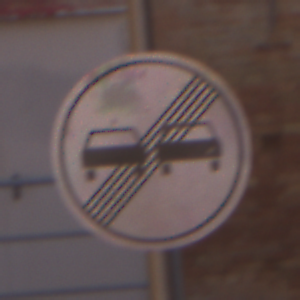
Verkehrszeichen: EndeUeberholverbot
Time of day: MorningAfternoon
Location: Outdoor (Urban)
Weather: Clear
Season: NotSpecified
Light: Natural